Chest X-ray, PA view. Patient: 23 years old, sex M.
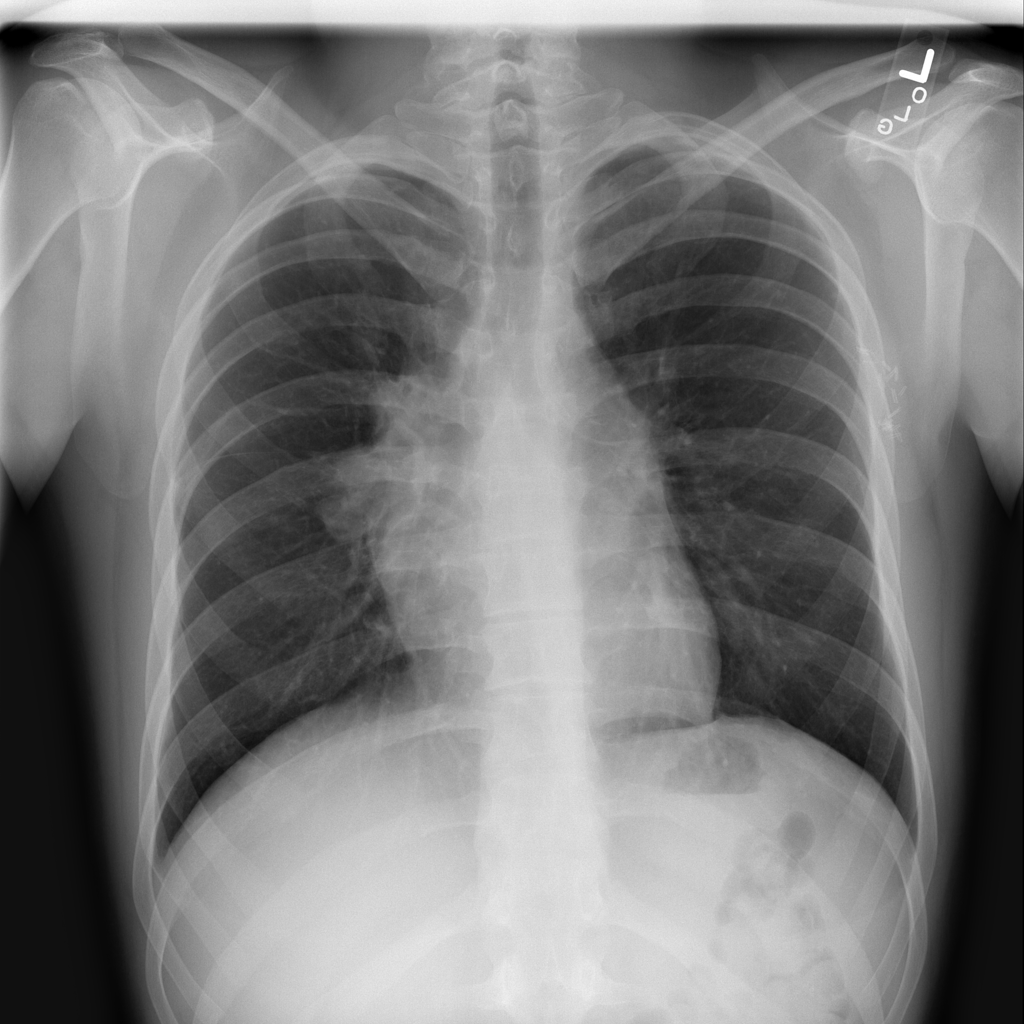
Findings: No Finding